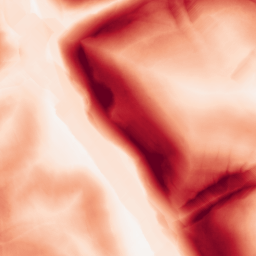
Category: morphological
Decomposition family: morphological_gradient
Decomposition parameters: size: 15
shape: diamond
Upsampling method: sinc_hamming
Upsampling parameters: scale: 2
kernel_size: 16
Upsampling scale: 2